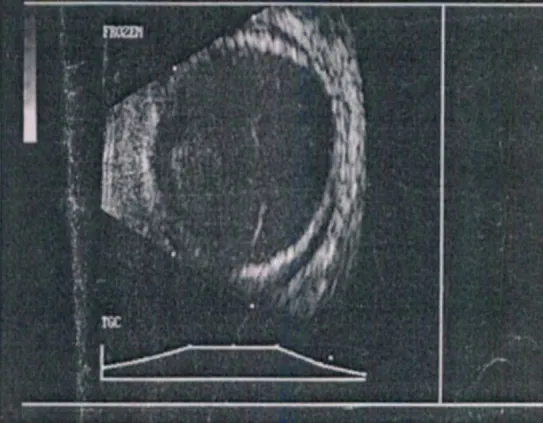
USG B-scan of the left eye showing shallow 360 degree of serous choroidal detachment.
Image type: radiology (ultrasound)